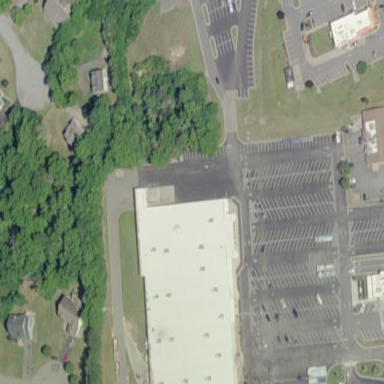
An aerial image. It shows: Building housing furniture shop.